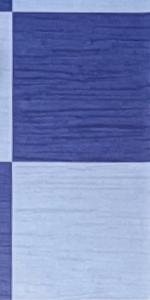
Label: Empty